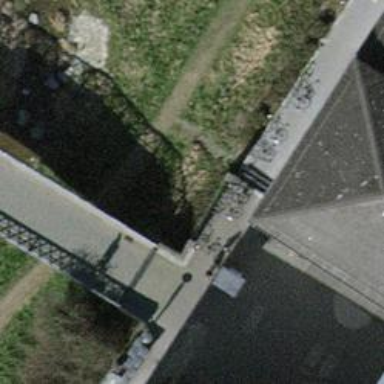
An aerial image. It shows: Bicycle parking area with wall loops.